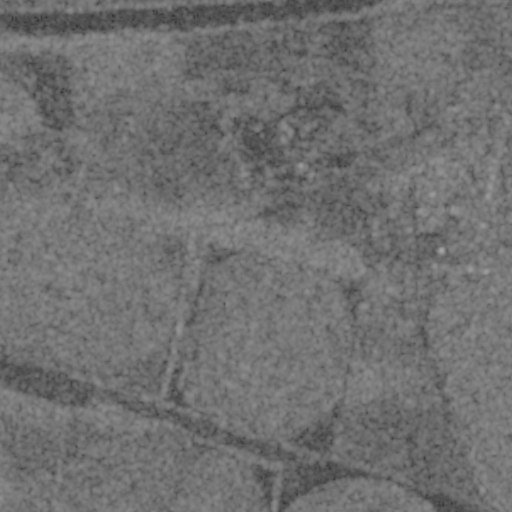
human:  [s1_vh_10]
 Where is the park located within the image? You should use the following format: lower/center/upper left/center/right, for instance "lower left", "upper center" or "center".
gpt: The park is located in the center right of the image.
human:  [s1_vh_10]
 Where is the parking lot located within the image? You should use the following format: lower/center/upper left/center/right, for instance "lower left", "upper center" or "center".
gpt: The parking lot is located in the center right of the image.
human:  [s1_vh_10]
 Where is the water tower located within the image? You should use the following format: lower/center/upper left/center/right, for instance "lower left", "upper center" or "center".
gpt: The water tower is located in the center right of the image.
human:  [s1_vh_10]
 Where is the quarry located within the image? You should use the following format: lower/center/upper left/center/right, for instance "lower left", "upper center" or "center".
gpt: There is no quarry in the image.

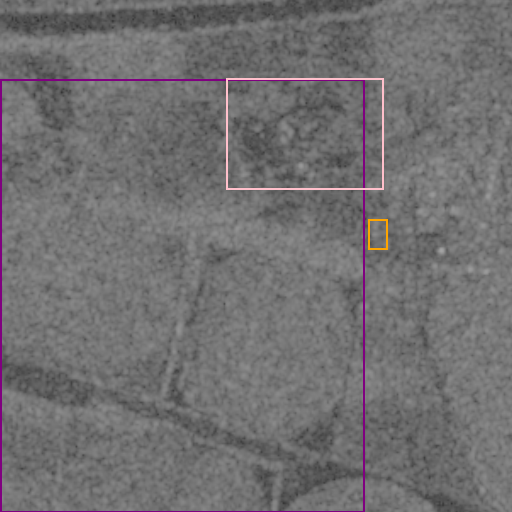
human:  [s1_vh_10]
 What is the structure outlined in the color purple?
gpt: The structure outlined in purple is a crop field.
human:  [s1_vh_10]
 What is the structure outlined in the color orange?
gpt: The structure outlined in orange is a park.
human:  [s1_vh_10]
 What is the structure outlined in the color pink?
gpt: The structure outlined in pink is a quarry.
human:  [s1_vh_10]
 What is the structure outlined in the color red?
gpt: There is no red outline.